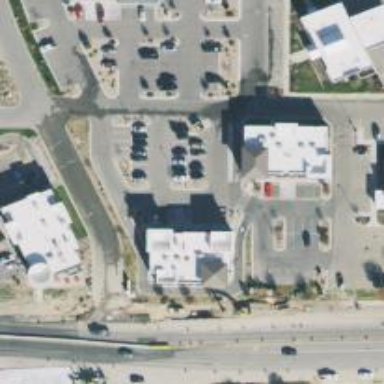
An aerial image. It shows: Pharmacy providing healthcare services.